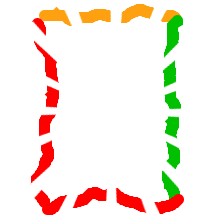
Shape: rectangle